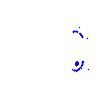
Particle: electron